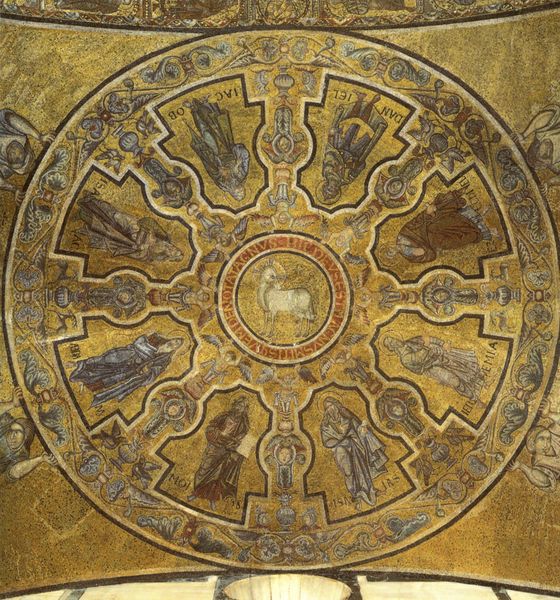
Titel: Gewölbemosaik, Baptisterium Florenz
Künstler: Künstler um Coppo di Marcovaldo und venezian Meister
Schlagwörter: flügel, gold, decke, personen, kreis, engel, lamm, mosaik, rosette, jesus, heiliger, heilige, petrus, daniel, byzantinisch, ravenna, seraphim, jeremia, golden, rund, deckengemàlde